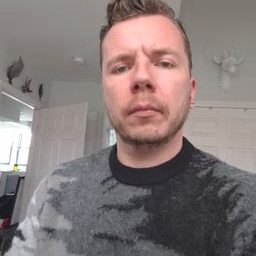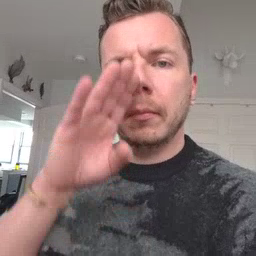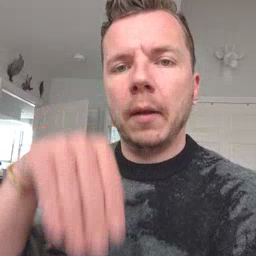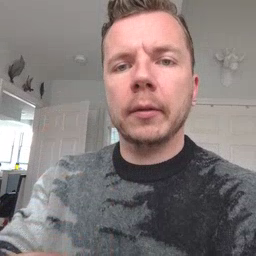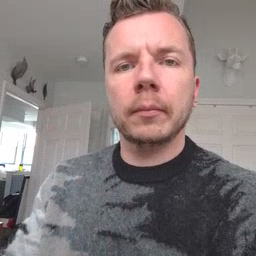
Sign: elephant